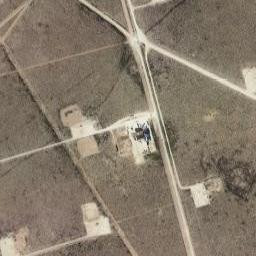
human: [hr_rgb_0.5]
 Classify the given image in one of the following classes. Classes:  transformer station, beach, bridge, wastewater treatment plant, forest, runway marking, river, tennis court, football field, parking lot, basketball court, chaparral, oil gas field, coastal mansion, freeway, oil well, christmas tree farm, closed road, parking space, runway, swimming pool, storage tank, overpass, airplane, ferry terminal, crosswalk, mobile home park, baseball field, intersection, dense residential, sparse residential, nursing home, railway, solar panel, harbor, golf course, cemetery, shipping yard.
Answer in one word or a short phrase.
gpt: oil gas field